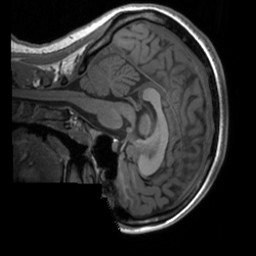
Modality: T1w
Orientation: sagittal
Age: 18
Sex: female
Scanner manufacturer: siemens
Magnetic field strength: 3 T
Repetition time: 1.9 s
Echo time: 0.00226 s